Field crop: tomato
Growth stage: 1
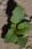
Species: solanum